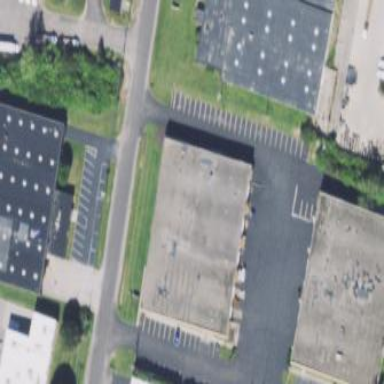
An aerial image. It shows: Warehouse.